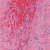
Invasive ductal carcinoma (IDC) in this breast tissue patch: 0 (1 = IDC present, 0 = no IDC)